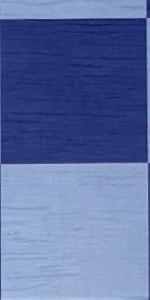
Label: Empty